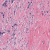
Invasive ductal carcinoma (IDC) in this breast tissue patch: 1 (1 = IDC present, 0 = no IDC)